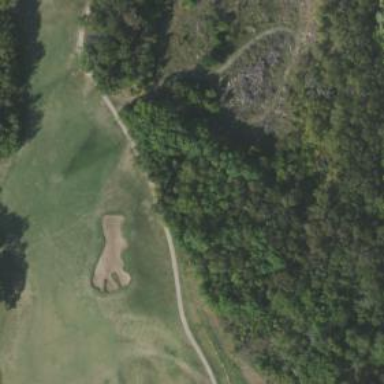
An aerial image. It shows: Path for both roads and golfers.